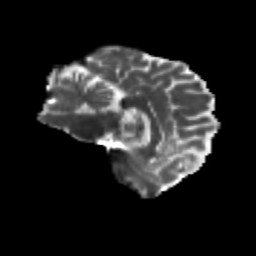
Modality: T2w
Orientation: sagittal
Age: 71
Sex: female
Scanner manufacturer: siemens
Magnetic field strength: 3 T
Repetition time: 4.71 s
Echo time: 0.0906 s